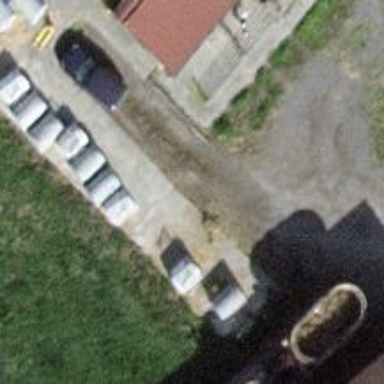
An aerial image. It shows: Dirt driveway providing service access.